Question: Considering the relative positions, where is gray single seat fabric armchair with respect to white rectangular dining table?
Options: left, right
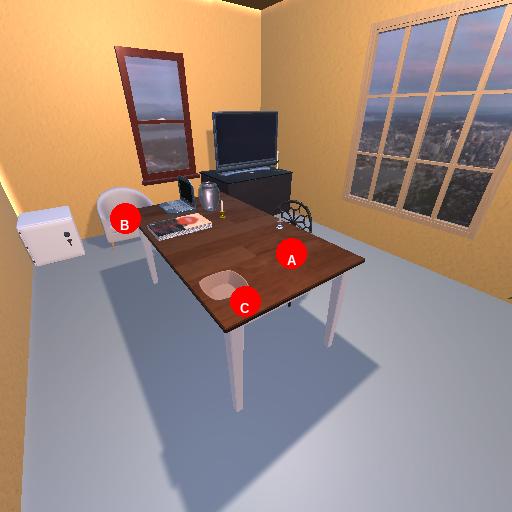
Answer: left